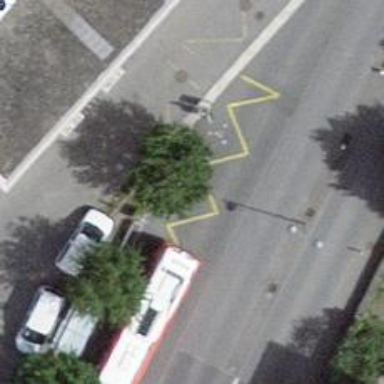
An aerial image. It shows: Bus stop with platform for public transport.